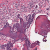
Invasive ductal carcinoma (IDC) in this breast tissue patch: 0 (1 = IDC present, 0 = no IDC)